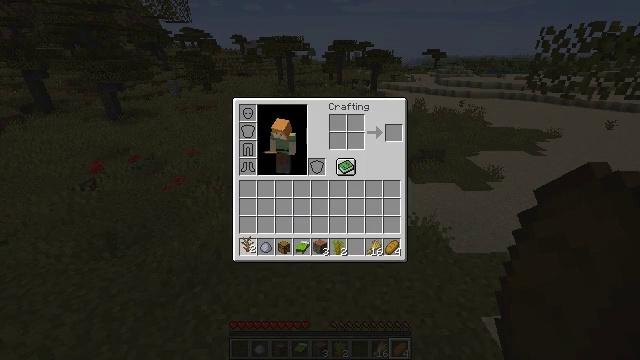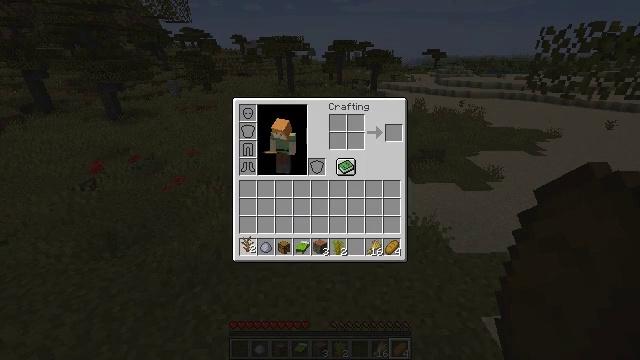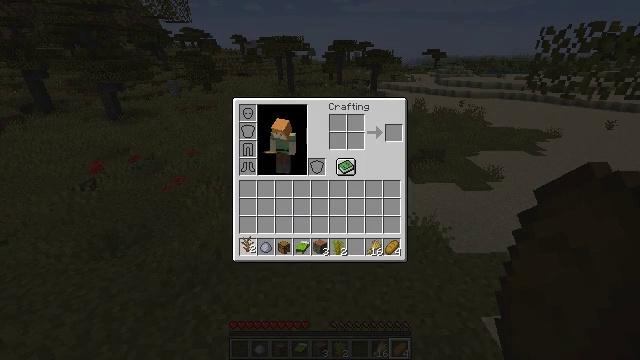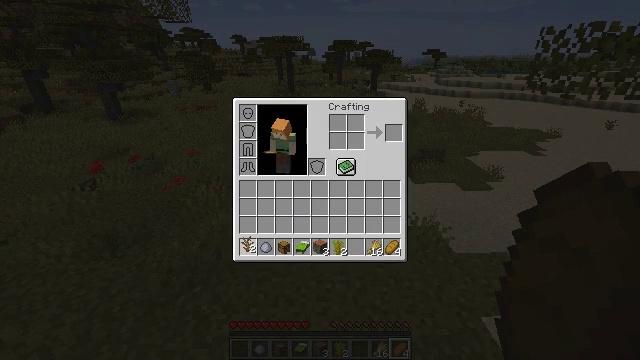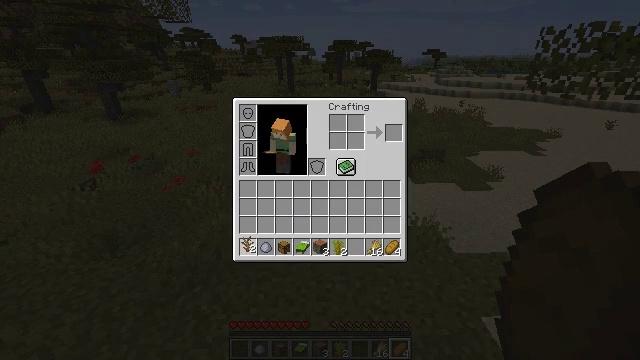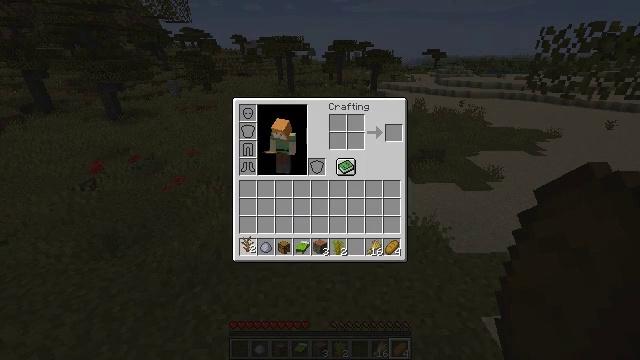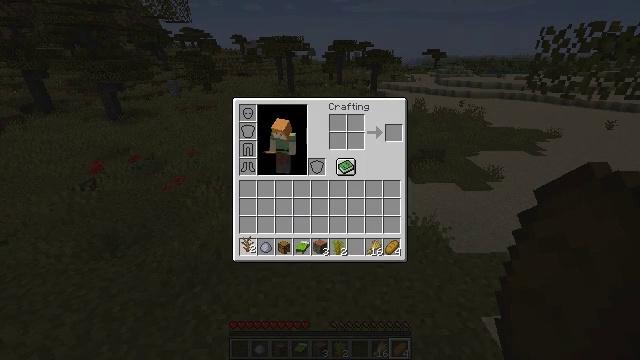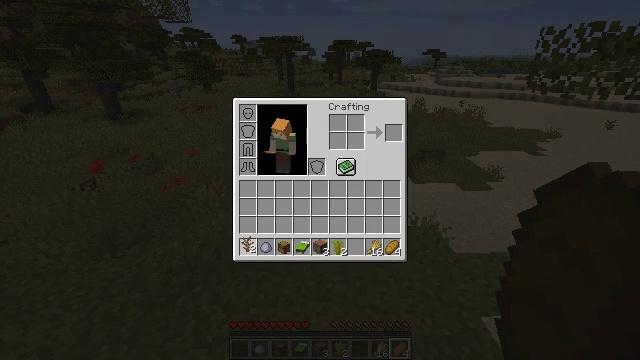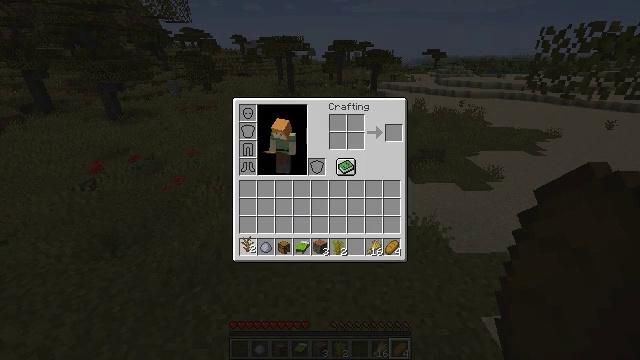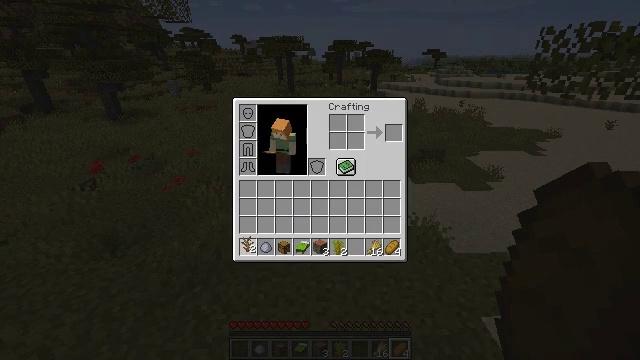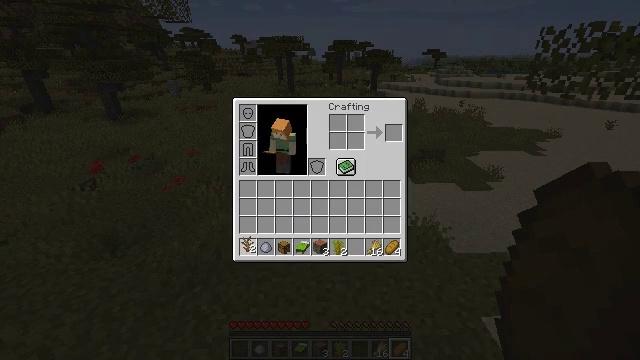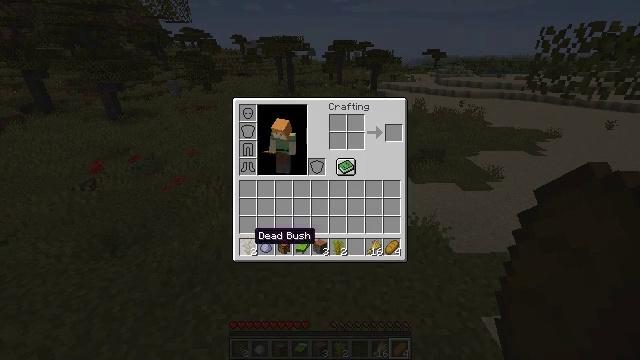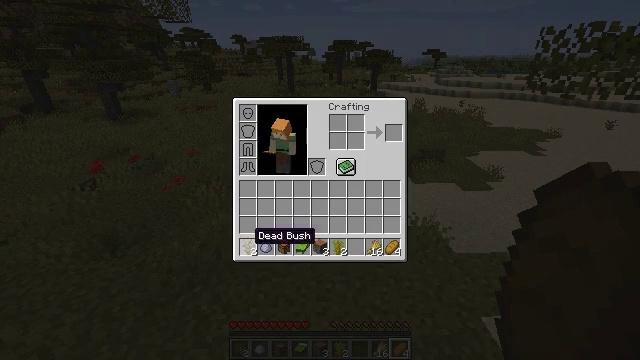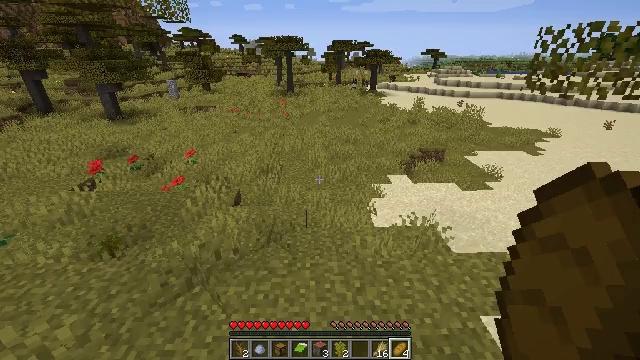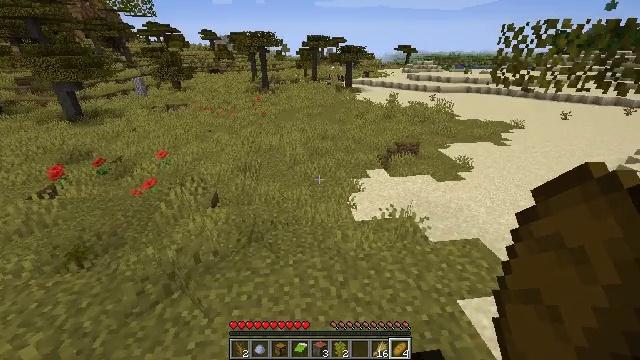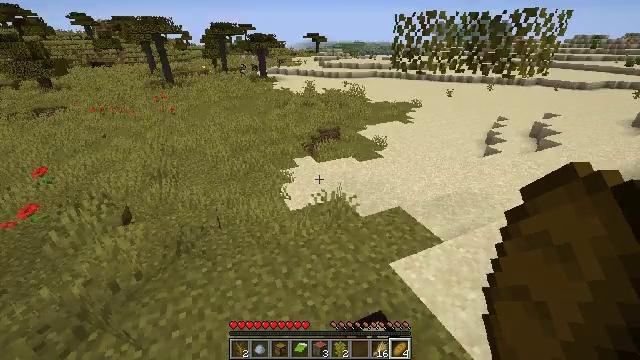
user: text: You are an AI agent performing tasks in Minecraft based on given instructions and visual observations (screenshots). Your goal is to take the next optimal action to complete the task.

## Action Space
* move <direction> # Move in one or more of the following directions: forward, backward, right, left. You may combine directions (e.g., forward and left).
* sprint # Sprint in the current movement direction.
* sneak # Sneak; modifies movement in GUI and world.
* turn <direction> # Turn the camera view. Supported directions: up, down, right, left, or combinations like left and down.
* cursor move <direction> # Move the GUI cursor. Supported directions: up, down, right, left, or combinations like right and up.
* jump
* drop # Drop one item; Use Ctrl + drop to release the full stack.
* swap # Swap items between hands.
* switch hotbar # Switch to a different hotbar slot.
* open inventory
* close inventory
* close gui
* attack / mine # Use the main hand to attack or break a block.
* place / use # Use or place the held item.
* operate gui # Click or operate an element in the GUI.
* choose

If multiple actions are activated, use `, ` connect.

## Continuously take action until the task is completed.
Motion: motion action
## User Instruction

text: Drop a dead bush.
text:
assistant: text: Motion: no_op
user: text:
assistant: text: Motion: no_op
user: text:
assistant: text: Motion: no_op
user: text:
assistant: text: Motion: no_op
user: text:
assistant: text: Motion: no_op
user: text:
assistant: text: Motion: no_op
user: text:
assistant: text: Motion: no_op
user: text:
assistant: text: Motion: no_op
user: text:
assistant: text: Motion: operate gui
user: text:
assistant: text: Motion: operate gui
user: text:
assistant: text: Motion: no_op
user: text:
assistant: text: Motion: no_op
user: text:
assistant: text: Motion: no_op
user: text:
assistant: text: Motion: turn right, close gui
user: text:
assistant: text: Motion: turn right and down
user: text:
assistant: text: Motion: turn right and down
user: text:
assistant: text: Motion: turn right and down
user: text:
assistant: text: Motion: turn right
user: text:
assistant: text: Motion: turn right
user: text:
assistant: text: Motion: turn right, switch to hotbar 2
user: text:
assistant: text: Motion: turn right and down, switch to hotbar 2
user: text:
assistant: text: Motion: turn right, switch to hotbar 2
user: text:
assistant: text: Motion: no_op
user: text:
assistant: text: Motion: no_op
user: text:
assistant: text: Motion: turn right and down, switch to hotbar 1
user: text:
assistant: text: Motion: turn right and down, switch to hotbar 1
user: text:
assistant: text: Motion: turn right and down, switch to hotbar 1
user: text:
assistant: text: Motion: turn right and down
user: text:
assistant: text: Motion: turn right
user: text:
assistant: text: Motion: turn right